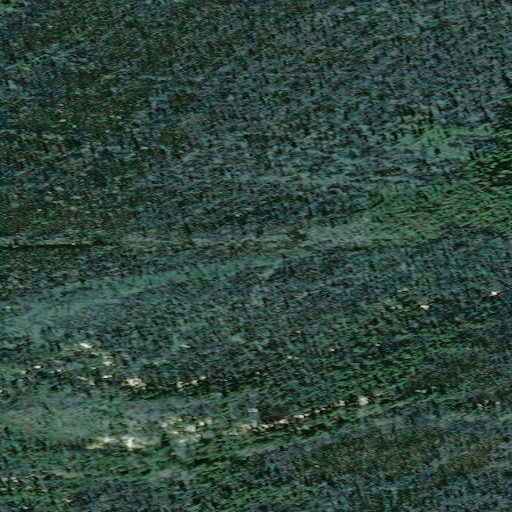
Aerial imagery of valley in Alaska named Snow Gulch containing only unknown